Question: Working on a simple TimeTracker App. You start a timer, wait a certain time, stop the clock and save spent minutes to a SQLite3 database. All is working as expected, when I tap on save I get a confirmation that record was saved but I can't get the saved entries shown on the console. As seen in the screenshot below I have a 'show button' which should show me all my saved entries in the console including timestamp but nothing happens when I tap the button.
I think the problem is related to the search query but I can't figure our whats wrong.
From my understanding the query is looking for the timestamp (column 0) and the spent minutes (column 1) but it doesn't work, please help.
'''
NSLog(@"Timestamp: %s - Timing: %s", sqlite3_column_text(statement, 0), sqlite3_column_text(statement, 1));
'''
SQLite database is really simple, I only want to save one value > spent minutes.
Maybe the database is not created correctly??
Database Creation:
'''
- (void)viewDidLoad
{
[super viewDidLoad];
NSString *docsDir;
NSArray *dirPaths;
dirPaths = NSSearchPathForDirectoriesInDomains(NSDocumentDirectory, NSUserDomainMask, YES);
docsDir = [dirPaths objectAtIndex:0];
databasePath = [[NSString alloc]initWithString:[docsDir stringByAppendingPathComponent:@"timings.db"]];
NSFileManager *filemgr = [NSFileManager defaultManager];
if ([filemgr fileExistsAtPath:databasePath] == NO)
{
const char *dbPath = [databasePath UTF8String];
if (sqlite3_open(dbPath, &timings) == SQLITE_OK)
{
char *errormsg;
const char *sql_stmt =
"CREATE TABLE IF NOT EXISTS TIMINGS(ID INTEGER PRIMARY KEY AUTOINCREMENT, TIME INTEGER)";
if (sqlite3_exec(timings, sql_stmt, NULL, NULL, &errormsg) != SQLITE_OK)
{
self.statusLabel.text = @"Failed to create database";
}
sqlite3_close(timings);
}
else
{
self.statusLabel.text = @"Failed to open/create database.";
}
}
}
'''
Show saved entries on console:
'''
-(IBAction)showButton:(id)sender
{
if (sqlite3_open([databasePath UTF8String], &timings) == SQLITE_OK)
{
NSString *queryStatement = [NSString stringWithFormat:@"SELECT TIMESTAMP, TIME FROM TIMINGS"];
sqlite3_stmt *statement;
if (sqlite3_prepare_v2(timings, [queryStatement UTF8String], -1, &statement, NULL) == SQLITE_OK)
{
while (sqlite3_step(statement) == SQLITE_ROW) {
NSLog(@"Timestamp: %s - Timing: %s", sqlite3_column_text(statement, 0), sqlite3_column_text(statement, 1));
}
sqlite3_finalize(statement);
sqlite3_close(timings);
}
}
}
'''

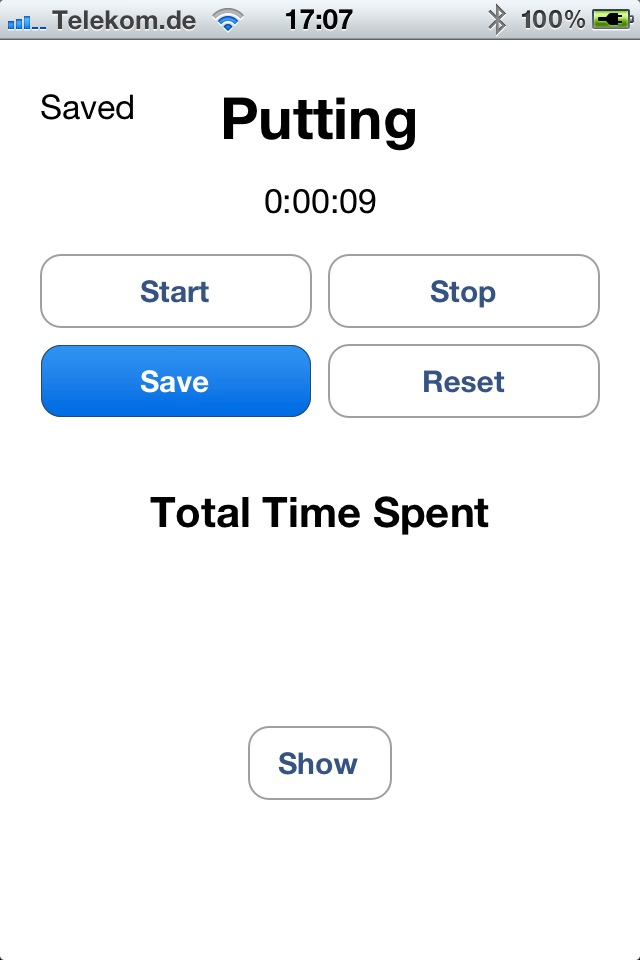
Answer: a friend of mine just realized that I made a big mistake, I totally forgot to CREATE the column 'TIMESTAMP' I'm trying to read out here. If you look at this line: '"CREATE TABLE IF NOT EXISTS TIMINGS(ID INTEGER PRIMARY KEY AUTOINCREMENT, TIME INTEGER)";' You see that I have not created the timestamp column. Last but not least is TIMESTAMP a protected keyword in SQL you are not allowed to use. To save a timestamp I just created and renamed the column and now it's working. Thanks for all your help.